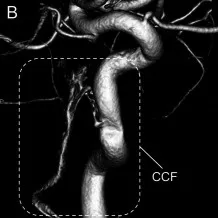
(B) Three-dimensional cerebral angiography of the left ICA following balloon deflation 7 days after surgery revealing carotid-cavernous sinus fistula (CCF) originating from the injured site of the left ICA petrous portion.
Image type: radiology (mri)